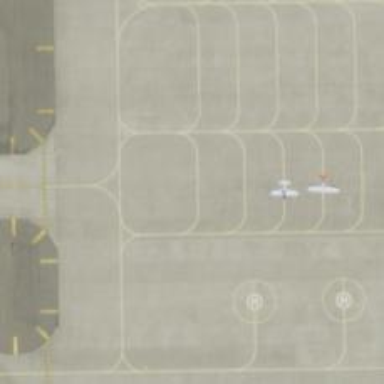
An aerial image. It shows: Image of taxiway at airport.